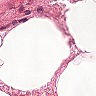
Metastatic tissue present: no